Question: I currently have a data frame that looks like
'''
idx = c(1:6)
Prob = c("4+0.4","1.5+9","1.1+0.6","0.4+1","0.25+0.5","0.25+1.1")
D2 = data.frame(idx,Prob)
'''
I am trying to use Rmarkdown file to create a booklet looping through each question in the file.
My current code looks like this and I knit it to pdf:
'''
{r echo=F, comment=NA, results='asis'}
for (i in 1:nrow(D2)){
a = D2%>% select(Prob) %>% slice(i) %>% pull
cat("
")
cat("\vspace{1cm}")
cat(i,".",a)
cat("
")
cat("\vspace{1cm}")
cat("\begin{Form}
\TextField[width = 16cm,%
height = 7cm,%
multiline=true,%
value = {%
Please show your work here
}%
]{}
\end{Form}")
cat("
")
cat("\vspace{7cm}")
cat("
")
cat("\begin{Form}
\TextField[width = 16cm,%
height = 3cm,%
multiline=true,%
value = {%
Please write your answer here
}%
]{}
\end{Form}")
cat("\newpage ")
}
'''
The current output looks like this with one problem on each page.

I would like to have two problems on one page but I don't know how to do it. Any help would be appreciated.
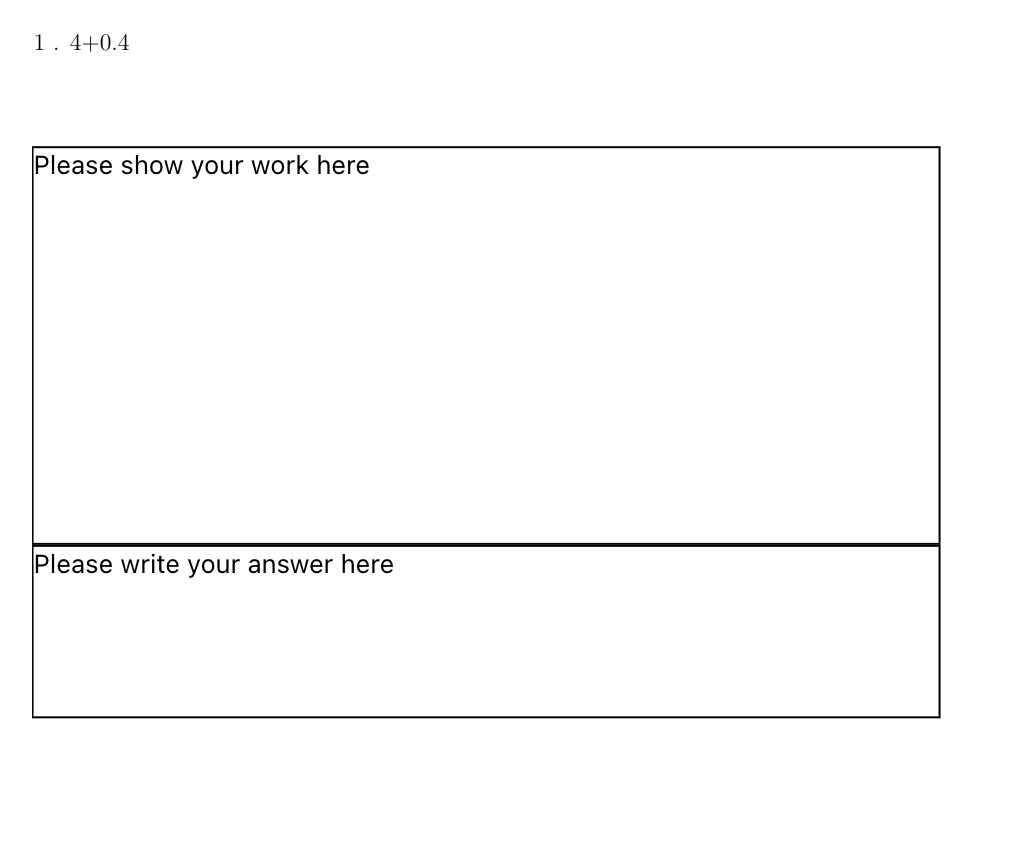
Answer: I had to remove spaces from your code, but this works. I commented out some of the vertical space. Because of the page size this automatically set two per page. (Although, I did add '
ewpage' in R Markdown before the chunk so the title and all that wouldn't be on the same page as the forms.
If you wanted to enforce the next page, you can use the 'if' statement commented out at the end to add '\newpage' to every other form. (It's checking to see if 'i' is even or odd by looking for a modulo AKA remainder.)
'''
ewpage
'''{r echo=F, comment=NA, results='asis'}
for (i in 1:nrow(D2)){
a = D2%>% select(Prob) %>% slice(i) %>% pull
cat("
")
cat("\vspace{1cm}") # removed
cat(i,".",a)
cat("
")
# cat("\vspace{1cm}")
cat("\begin{Form}
\TextField[width = 16cm,%
height = 6cm,%. # I reduced here by 1, as well
multiline=true,%
value = {%
Please show your work here
}%
]{}
\end{Form}")
cat("
")
# cat("\vspace{7cm}") # removed
cat("
")
cat("\begin{Form}
\TextField[width = 16cm,%
height = 3cm,%
multiline=true,%
value = {%
Please write your answer here
}%
]{}
\end{Form}")
# if((i %% 2) == 0) cat("\newpage ")
}
'''
'''
<URL>